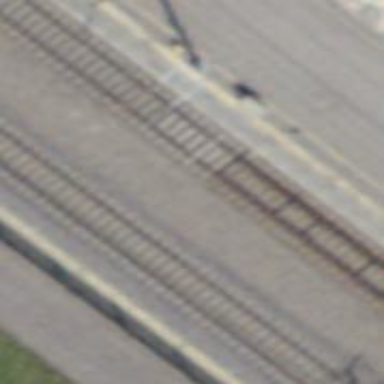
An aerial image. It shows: Railway switch.